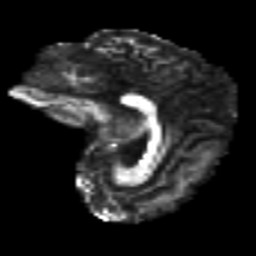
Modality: FA
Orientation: sagittal
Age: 33
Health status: ill
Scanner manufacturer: philips
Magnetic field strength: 3 T
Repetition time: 9 s
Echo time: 0.127 s